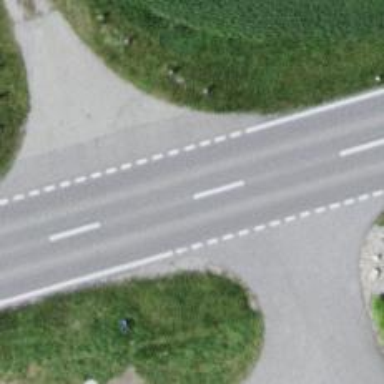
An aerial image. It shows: Primary road with asphalt surface.